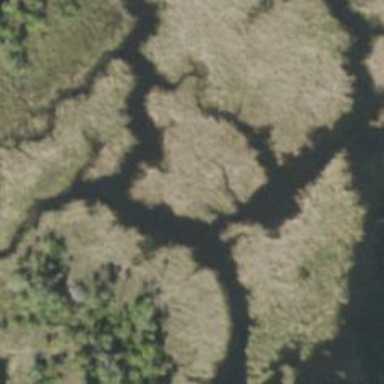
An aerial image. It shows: Marshy wetland area.